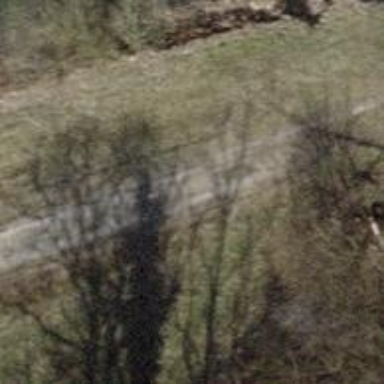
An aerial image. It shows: Track with pebblestone surface. The track type is grade2.